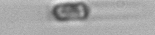
Label: Dactyliosolen_blavyanus